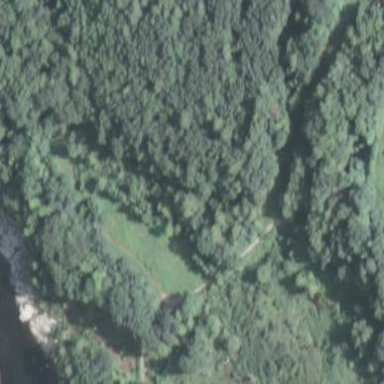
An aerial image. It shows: Forest area utilized as recreation ground.